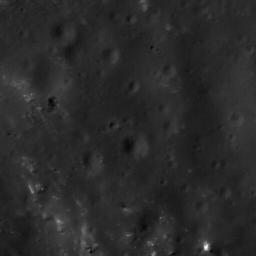
Host type: background_regolith
Lunar coordinates: latitude nan, longitude nan